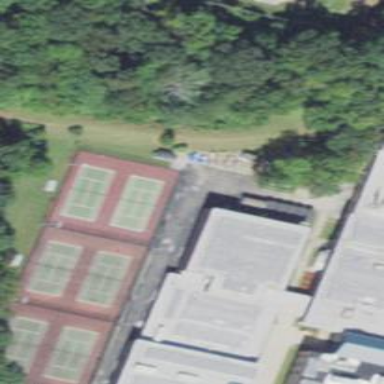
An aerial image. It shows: Tennis court on the leisure land pitch.